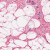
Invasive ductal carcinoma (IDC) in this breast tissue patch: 0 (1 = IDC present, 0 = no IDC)